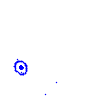
Particle: electron